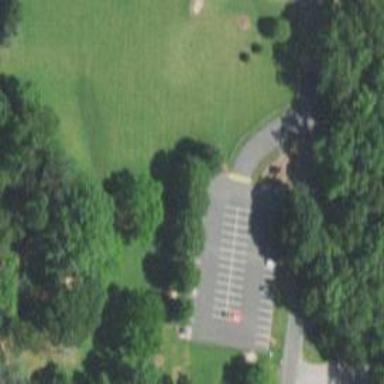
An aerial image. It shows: Disc golf basket.